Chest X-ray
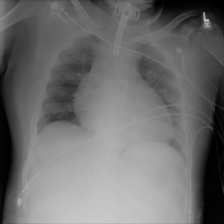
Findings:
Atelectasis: negative
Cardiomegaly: negative
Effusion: negative
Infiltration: negative
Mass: negative
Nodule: negative
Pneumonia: negative
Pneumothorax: negative
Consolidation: negative
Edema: negative
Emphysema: negative
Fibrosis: negative
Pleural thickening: negative
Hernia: negative